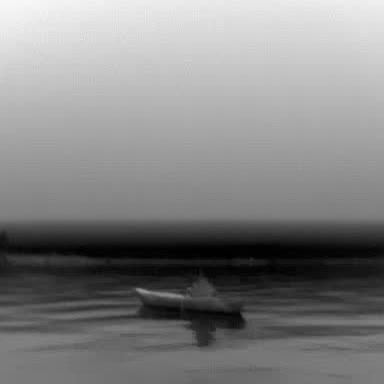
There is a warship in the infrared image.